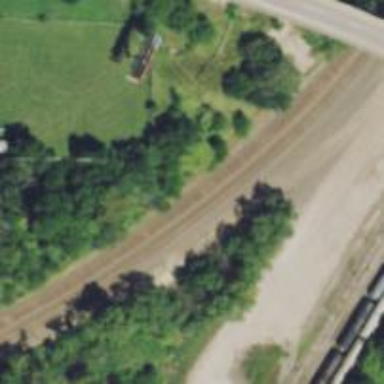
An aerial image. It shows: Railway track.